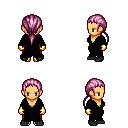
a pixel art fantasy rpg character, female body template, human, tanned skin, black robe, red pants, pink ponytail hairstyle, gold gloves, black shoes, four views (front, back, left, right), 2x2 character sprite sheet, small pixel art, hard edges, no anti-aliasing